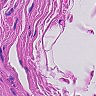
Metastatic tissue present: no